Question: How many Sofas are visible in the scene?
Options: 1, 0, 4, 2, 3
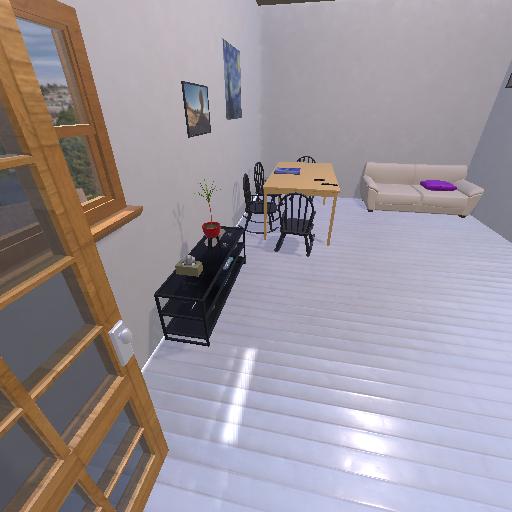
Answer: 1